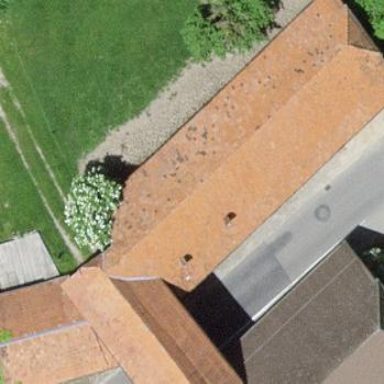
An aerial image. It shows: Barn.